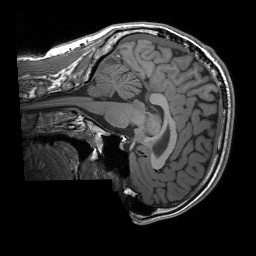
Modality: T1w
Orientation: sagittal
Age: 25
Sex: male
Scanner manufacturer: siemens
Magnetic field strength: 3 T
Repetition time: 1.9 s
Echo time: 0.00227 s